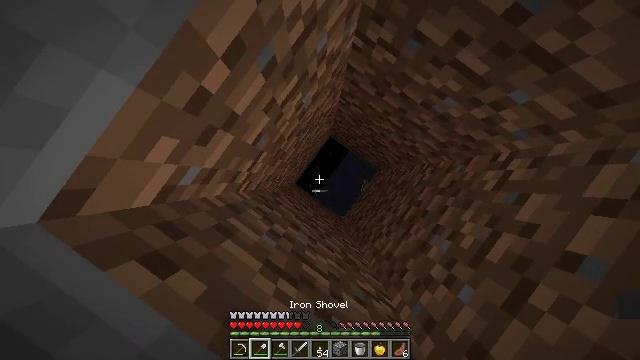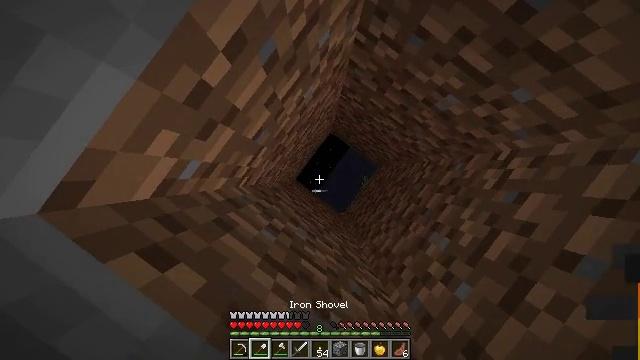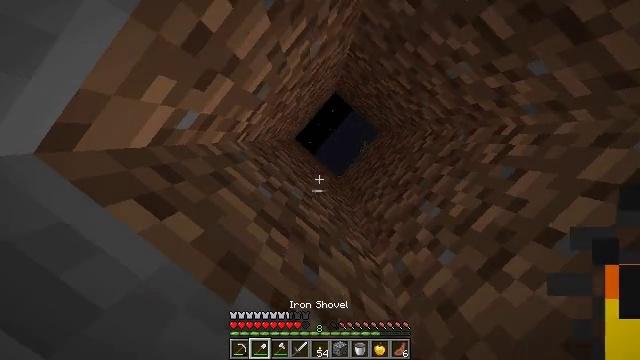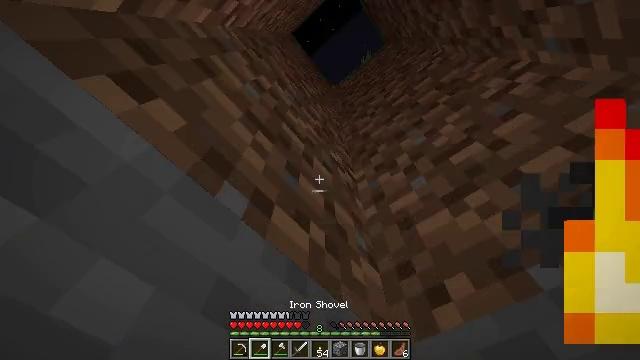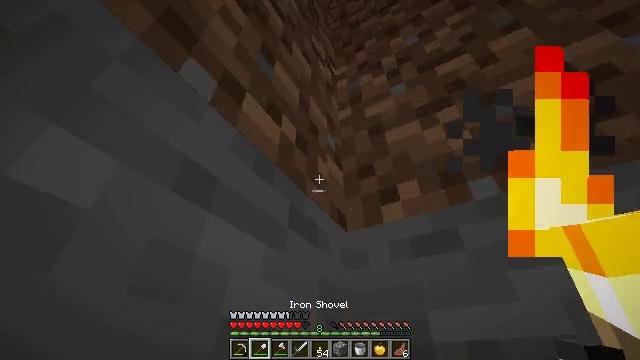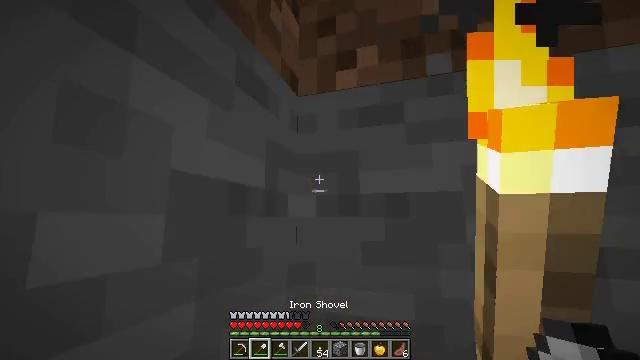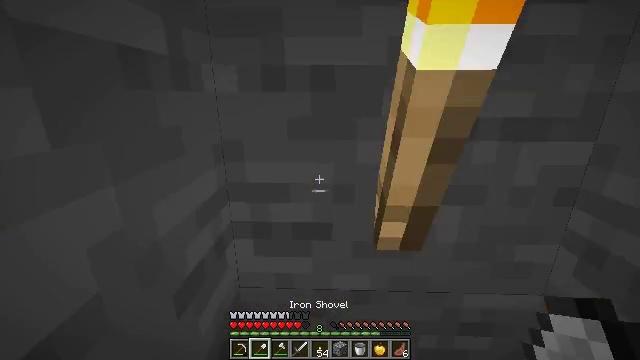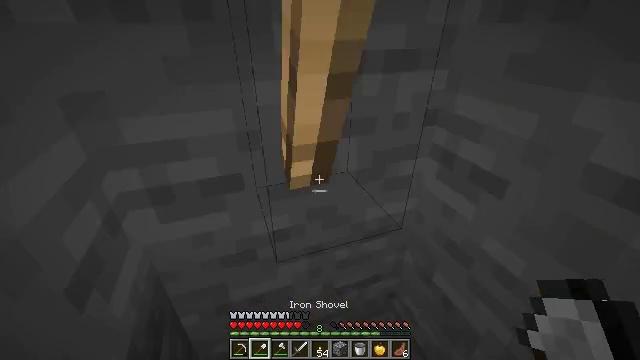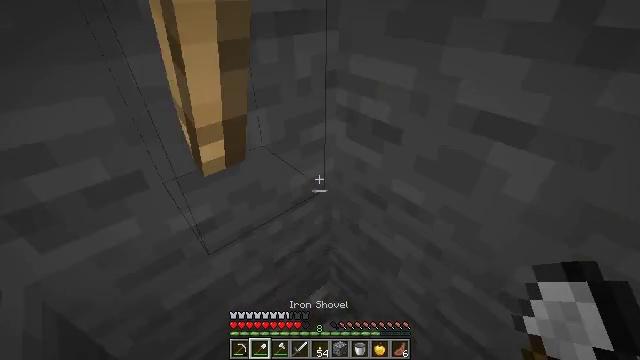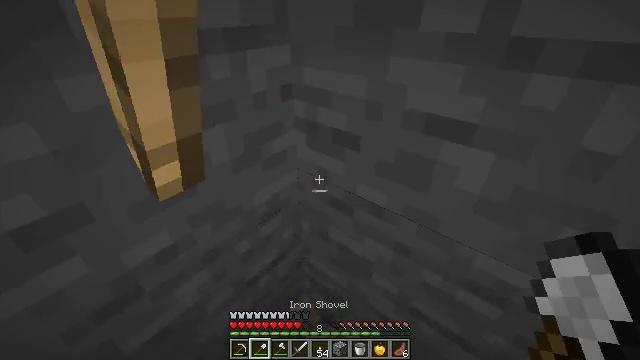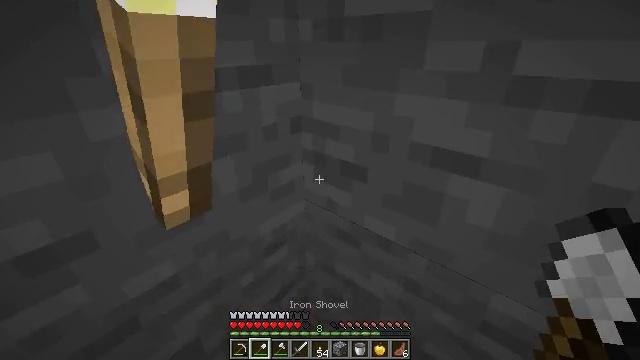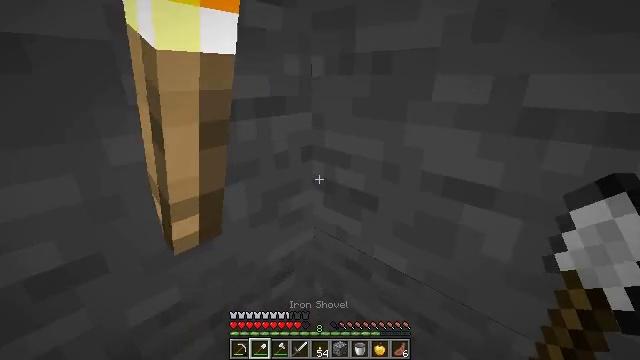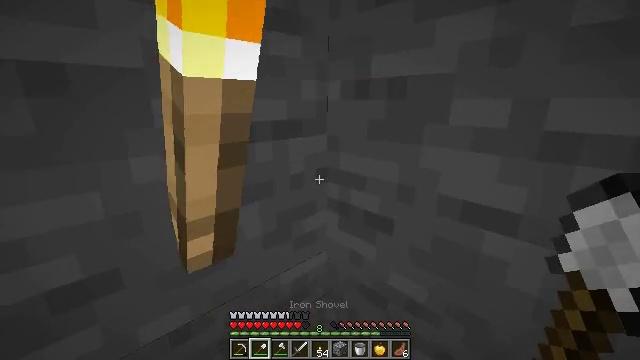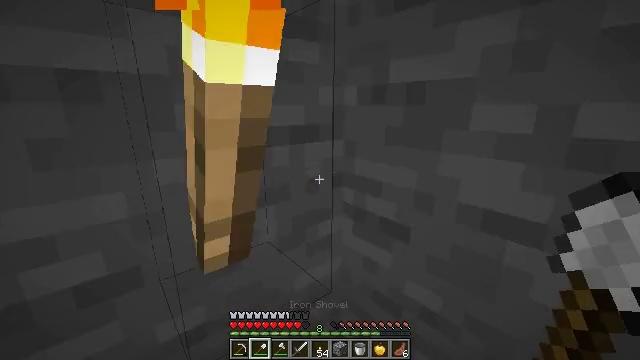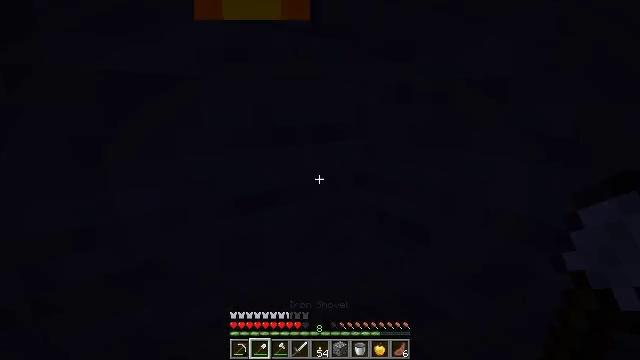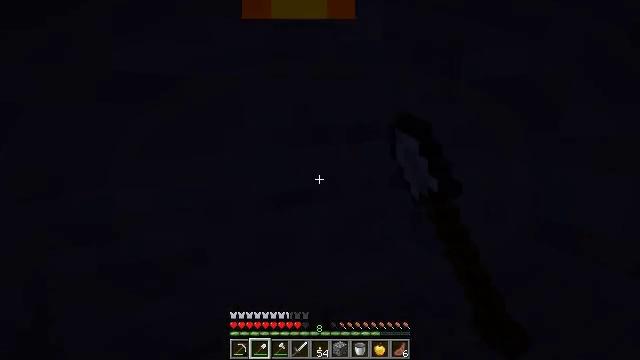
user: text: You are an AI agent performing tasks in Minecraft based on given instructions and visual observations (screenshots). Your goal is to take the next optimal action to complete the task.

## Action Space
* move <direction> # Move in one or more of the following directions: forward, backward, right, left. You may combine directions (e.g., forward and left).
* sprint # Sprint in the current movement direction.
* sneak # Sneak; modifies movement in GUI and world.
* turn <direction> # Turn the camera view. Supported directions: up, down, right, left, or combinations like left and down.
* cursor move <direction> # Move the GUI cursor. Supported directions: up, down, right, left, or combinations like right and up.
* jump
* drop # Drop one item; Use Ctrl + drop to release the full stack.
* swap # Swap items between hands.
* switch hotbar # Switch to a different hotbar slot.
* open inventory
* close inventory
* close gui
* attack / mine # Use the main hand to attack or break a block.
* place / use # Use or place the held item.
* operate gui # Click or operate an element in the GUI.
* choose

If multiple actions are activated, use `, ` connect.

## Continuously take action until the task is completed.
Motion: motion action
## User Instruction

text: Mine the wall torch to remove it.
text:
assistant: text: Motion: no_op
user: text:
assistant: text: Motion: turn right and down
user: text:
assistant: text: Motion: turn right and down
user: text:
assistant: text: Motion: turn right and down
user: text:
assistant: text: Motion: turn right and down
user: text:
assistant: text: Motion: turn right and down
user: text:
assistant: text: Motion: turn right and down
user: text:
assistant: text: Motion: turn right and down
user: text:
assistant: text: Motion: turn right and up
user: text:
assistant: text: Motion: turn left and up
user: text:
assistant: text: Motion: turn left and up
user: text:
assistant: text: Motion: turn left and up
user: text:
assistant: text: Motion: turn left and up
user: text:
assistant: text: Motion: turn left, attack / mine
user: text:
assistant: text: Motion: turn left, attack / mine
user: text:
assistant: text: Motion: turn left, attack / mine
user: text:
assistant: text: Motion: turn left
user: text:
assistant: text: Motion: no_op
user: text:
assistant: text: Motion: no_op